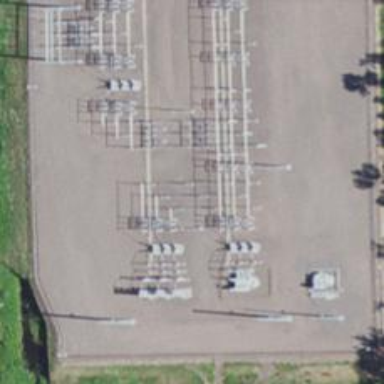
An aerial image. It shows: Switch for power supply.